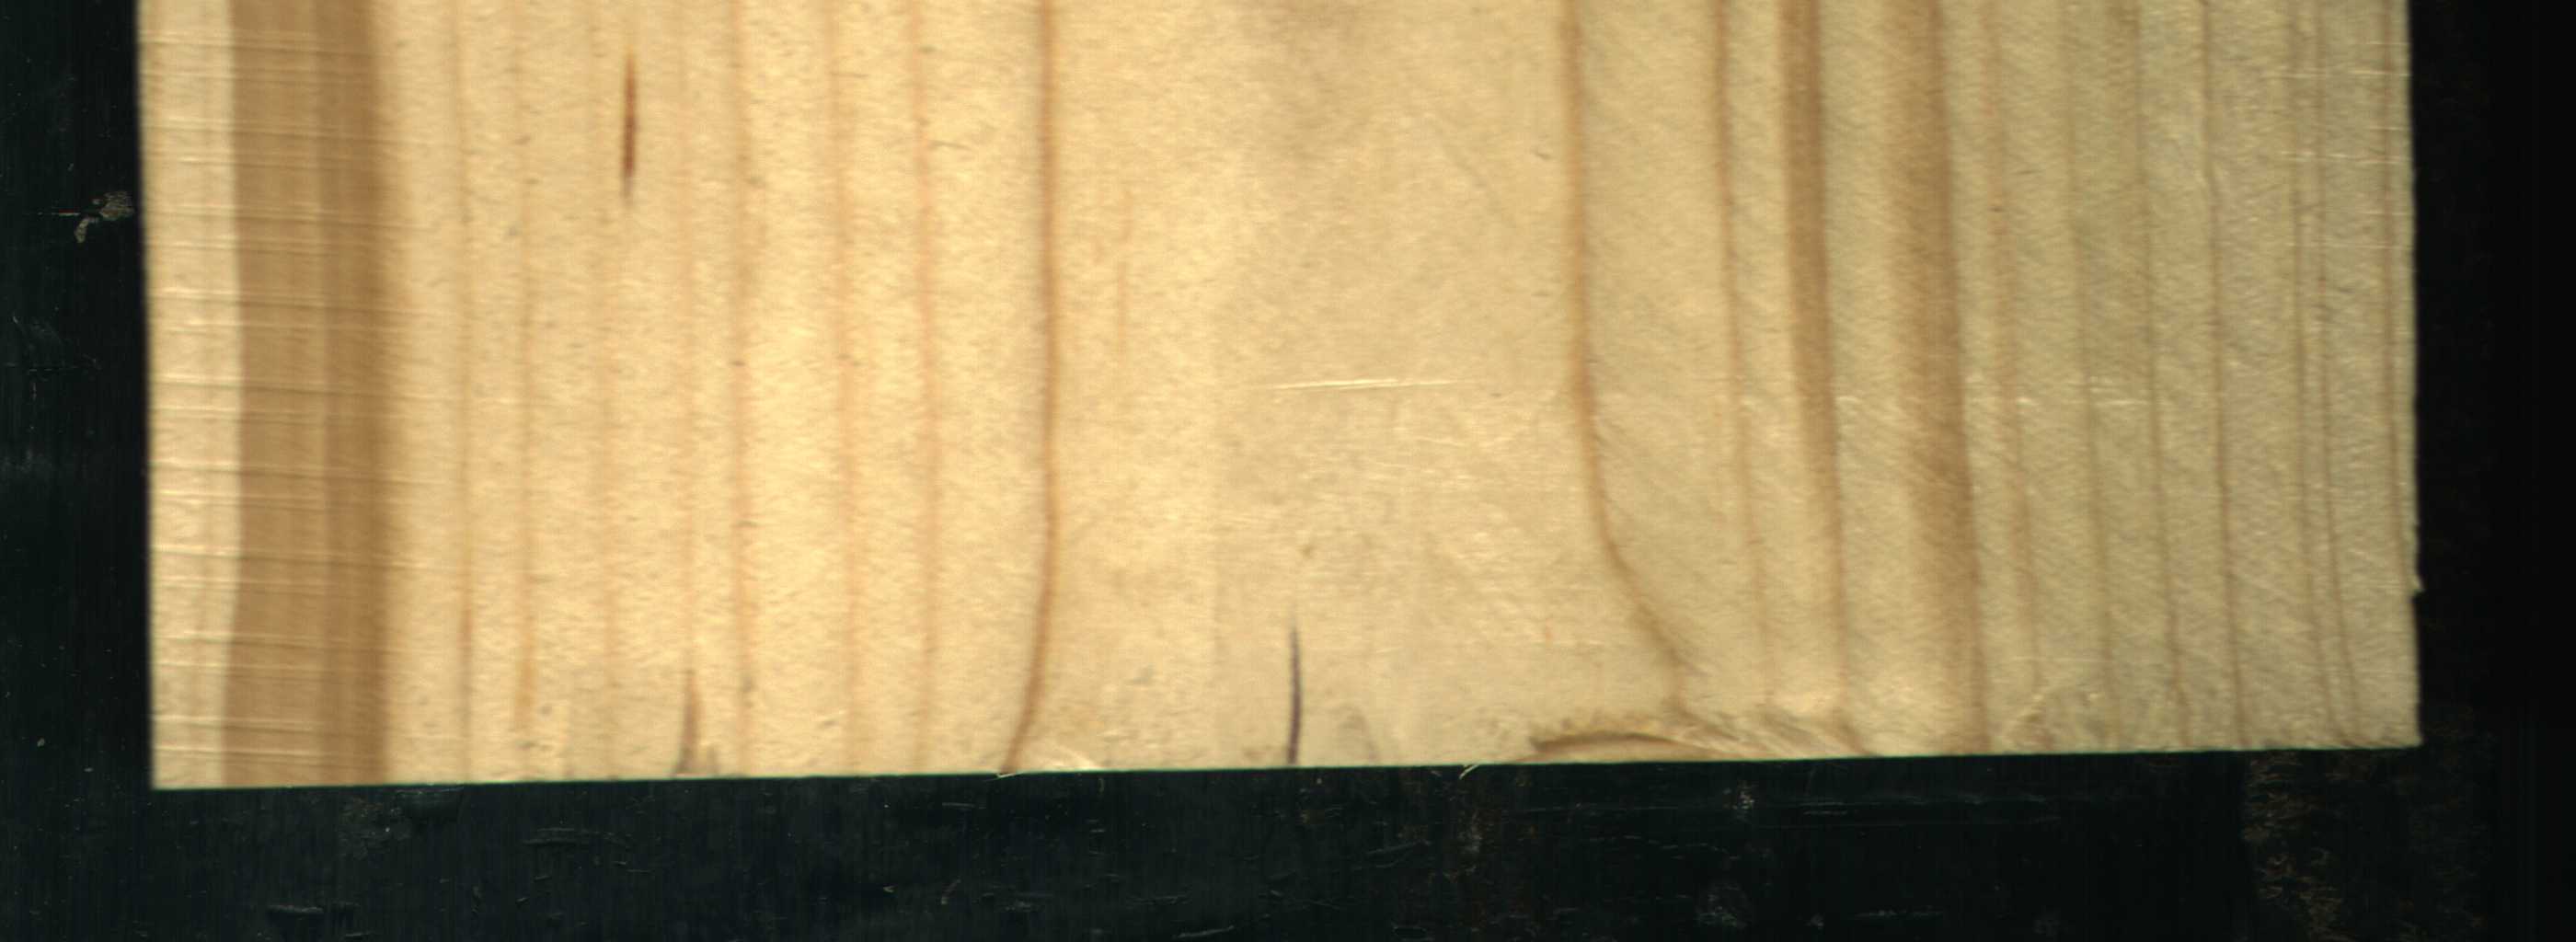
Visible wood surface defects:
resin
Quartzity